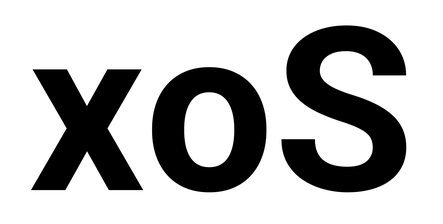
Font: Roboto_Bold